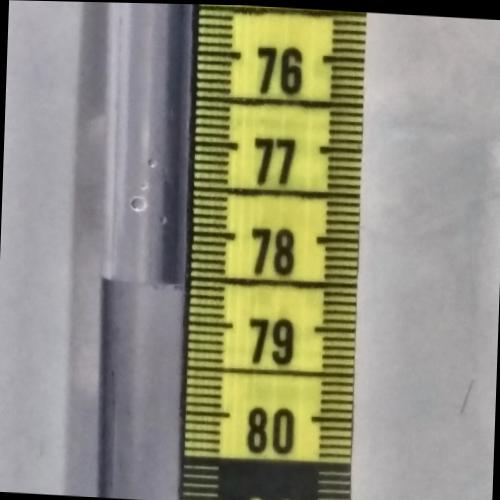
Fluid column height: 78.6 cm